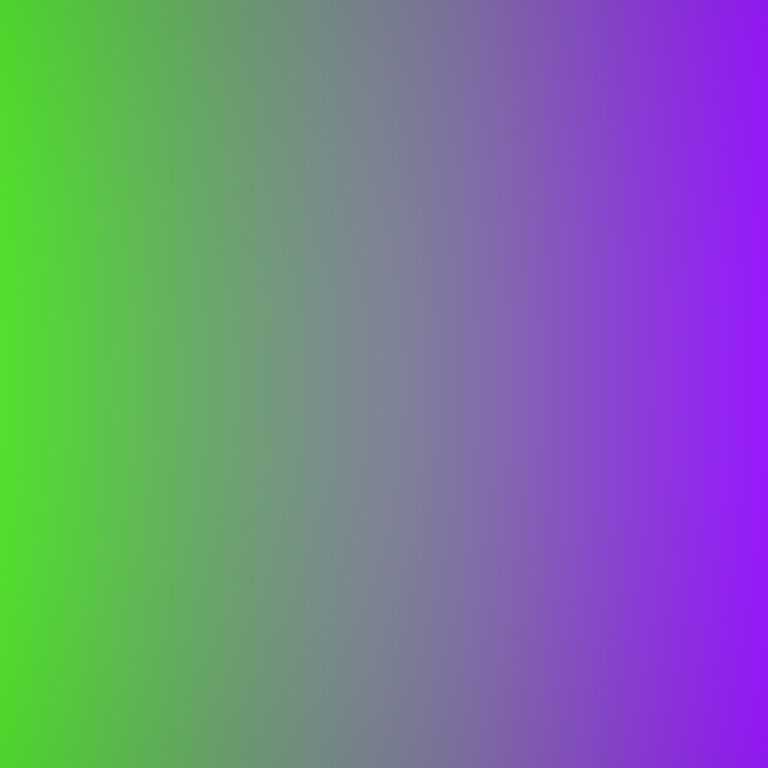
Abstract light effect, smooth gradient from vibrant green to rich purple, calm atmosphere, soft blend, no room, no furniture, no objects.